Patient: sex M, age 55
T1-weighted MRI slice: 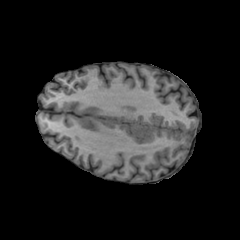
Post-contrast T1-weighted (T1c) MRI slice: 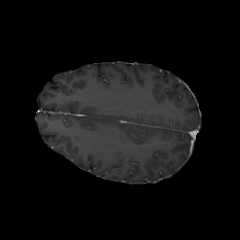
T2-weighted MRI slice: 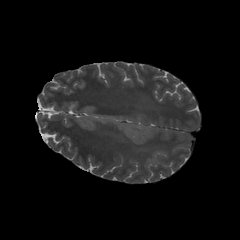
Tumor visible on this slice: yes
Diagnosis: Astrocytoma, IDH-wildtype
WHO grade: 2